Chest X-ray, AP view. Patient: 52 years old, sex F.
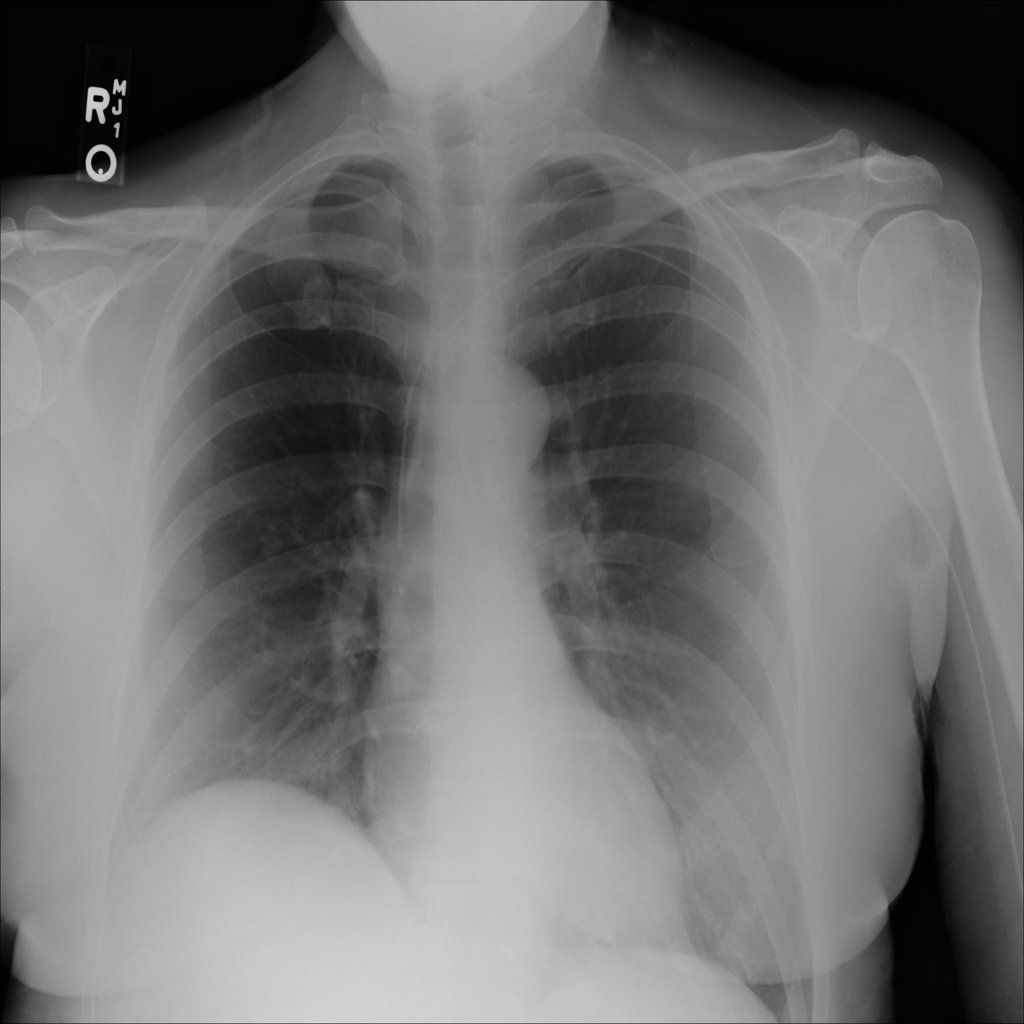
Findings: No Finding